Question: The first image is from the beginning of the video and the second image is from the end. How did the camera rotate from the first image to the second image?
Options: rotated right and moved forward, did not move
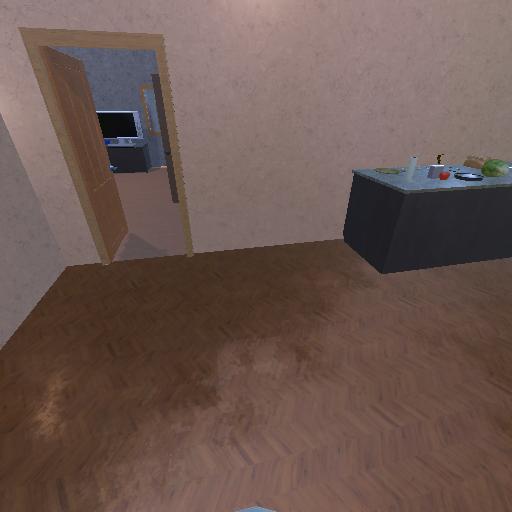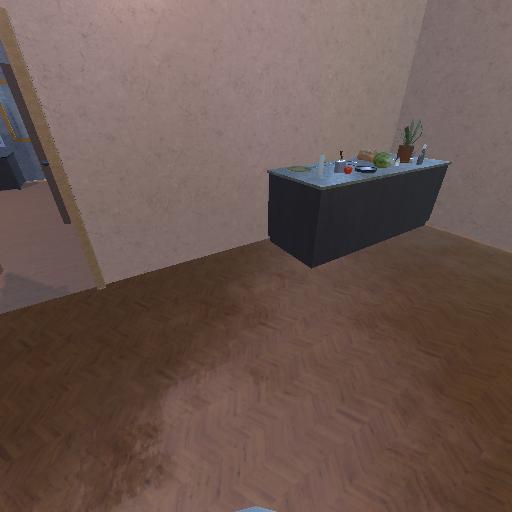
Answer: rotated right and moved forward